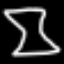
Label: hourglass